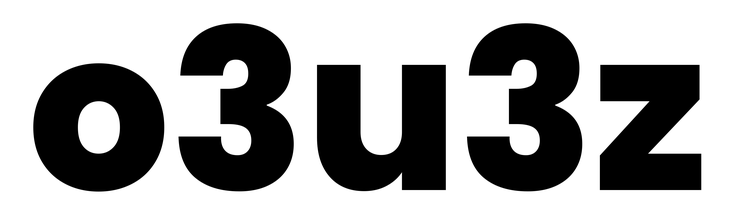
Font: Poppins-ExtraBold